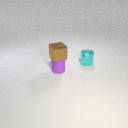
small purple rubber cylinder below small brown metal cube